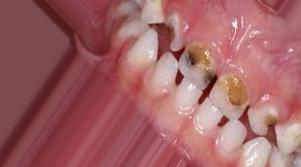
Condition: Caries